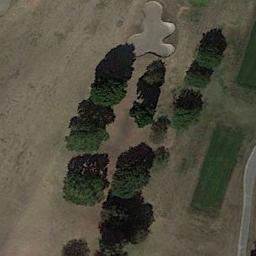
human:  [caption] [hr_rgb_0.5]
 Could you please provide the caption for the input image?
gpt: The golf course has some fairways, Barrier trees and a sandpit .

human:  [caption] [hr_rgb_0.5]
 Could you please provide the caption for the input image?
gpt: There are a few bunkers and many trees on a large lawn on the golf course .

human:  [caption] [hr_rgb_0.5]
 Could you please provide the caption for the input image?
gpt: There are about 5 or 6 golf bunkers here .

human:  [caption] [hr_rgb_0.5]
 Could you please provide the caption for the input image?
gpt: Numerous trees are beside the golf course .

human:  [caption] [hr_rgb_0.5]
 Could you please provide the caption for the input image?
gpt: There are some green trees on a bare lawn on the golf course .